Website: macys
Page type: review-order
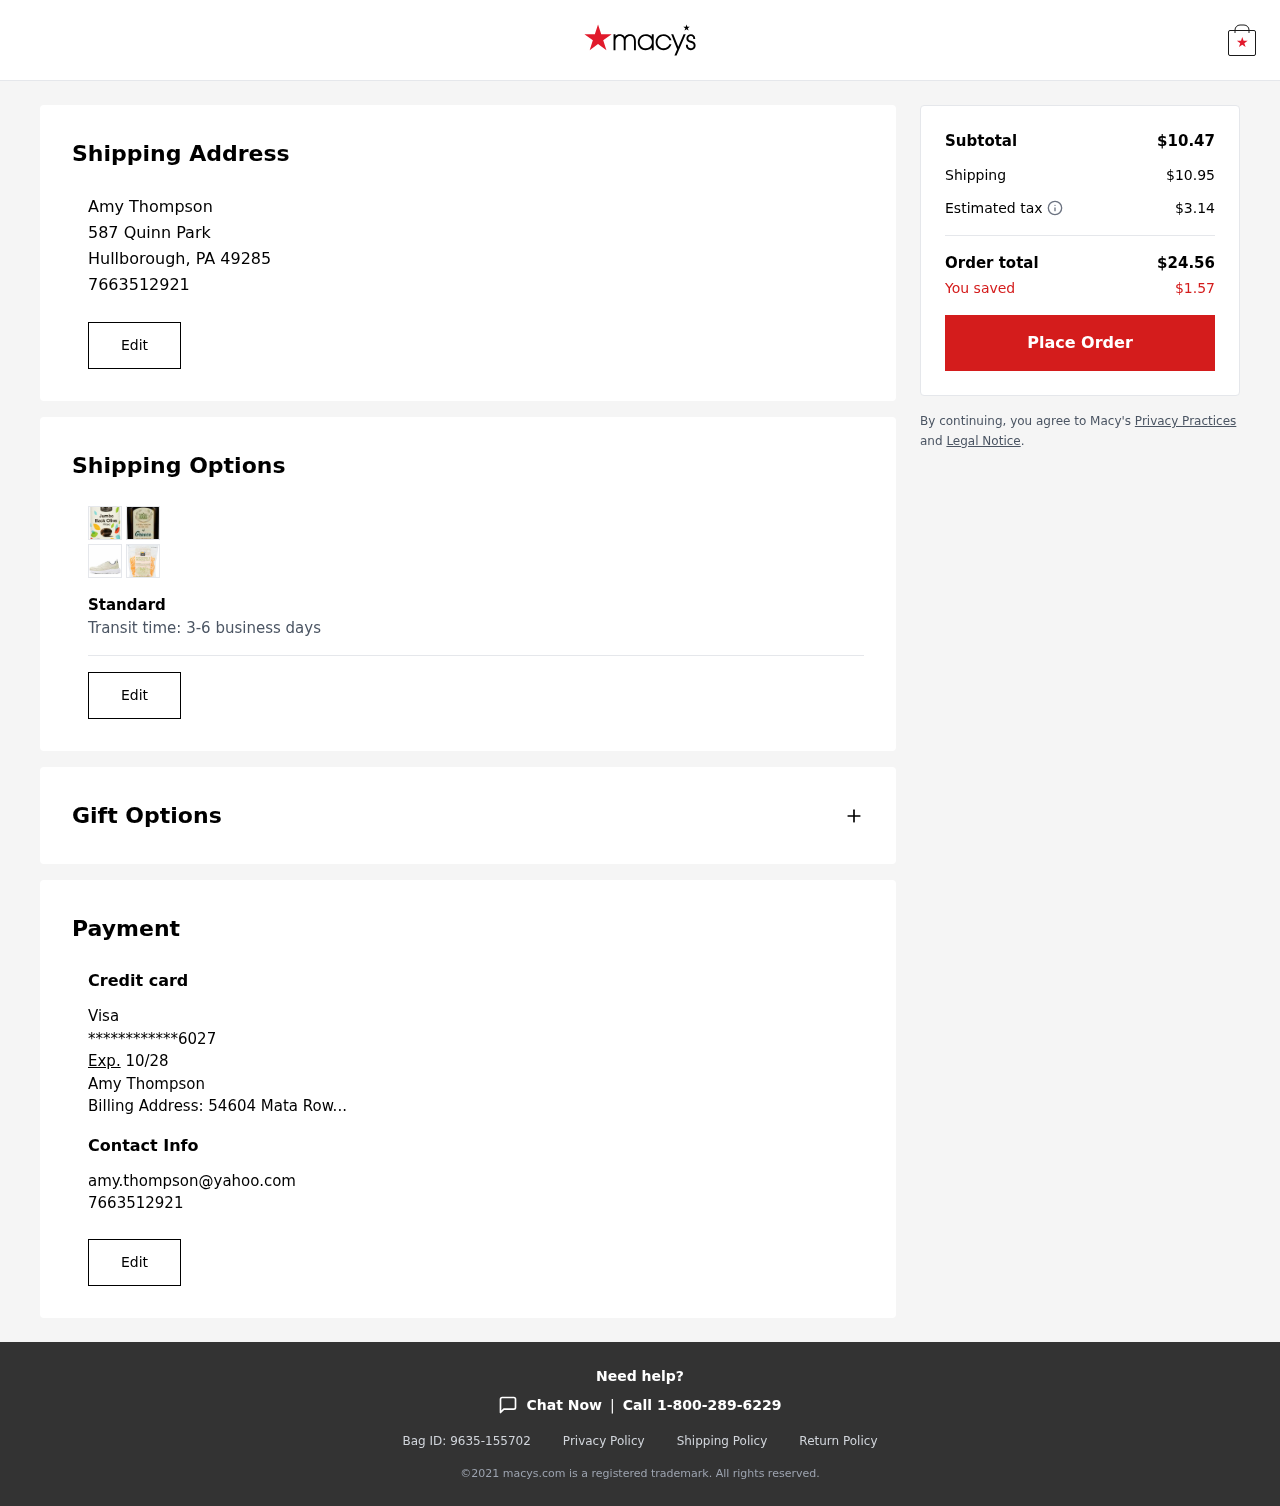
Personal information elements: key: PII_CARD_EXPIRY
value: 10/28
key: PII_CARD_LAST4
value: ************6027
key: PII_CARD_TYPE
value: Visa
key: PII_EMAIL2
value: amy.thompson@yahoo.com
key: PII_FULLNAME
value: Amy Thompson
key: PII_FULLNAME2
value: Amy Thompson
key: PII_PHONE
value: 7663512921
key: PII_PHONE2
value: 7663512921
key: PII_STREET
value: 587 Quinn Park
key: PII_STREET2
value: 54604 Mata Row...
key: PII_CITY_STATE_ZIP
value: Hullborough, PA 49285
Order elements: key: ORDER_SUBTOTAL
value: $10.47
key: ORDER_SHIPPING_COST
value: $10.95
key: ORDER_TAX
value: $3.14
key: ORDER_TOTAL
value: $24.56
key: ORDER_SAVINGS
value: $1.57